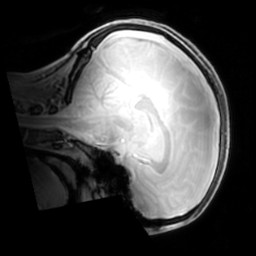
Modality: PDw
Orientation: sagittal
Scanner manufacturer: philips
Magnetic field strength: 7 T
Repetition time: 0.008 s
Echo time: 0.001974 s